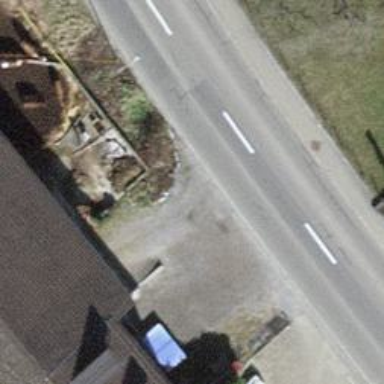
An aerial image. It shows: Tertiary road with asphalt surface.